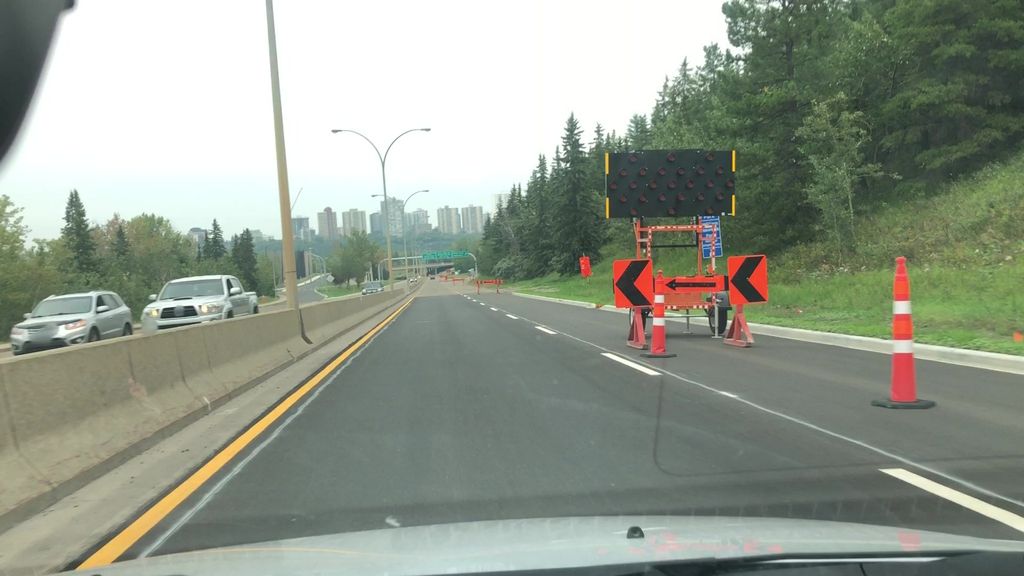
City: edmonton